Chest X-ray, PA view. Patient: 44 years old, sex F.
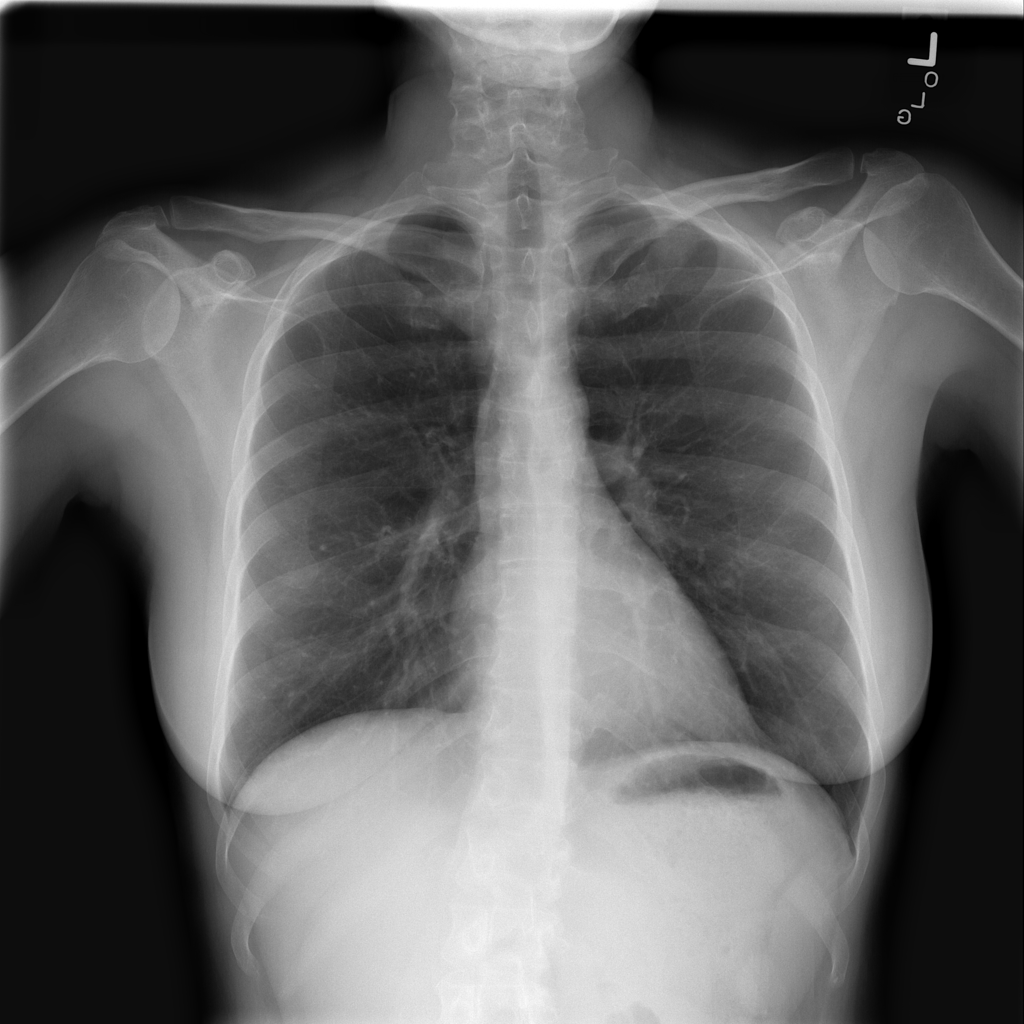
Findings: No Finding